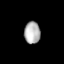
Tissue: lung
Cell type: Epithelial cells
Senescence score: 0.2237
Nuclear area (px): 348
Mean DAPI intensity: 176.833